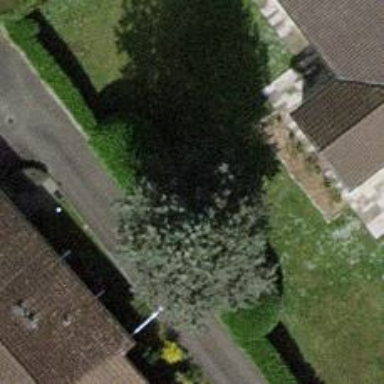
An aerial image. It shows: Evergreen needle-leaved tree.